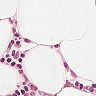
Metastatic tissue present: no